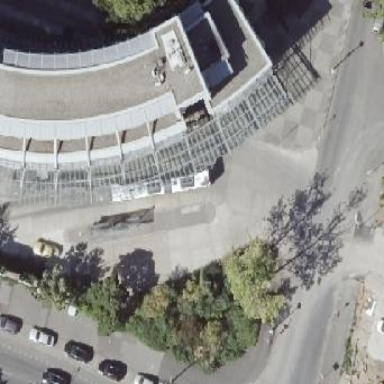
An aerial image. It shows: View of roof of building.